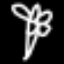
Label: palm tree